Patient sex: M
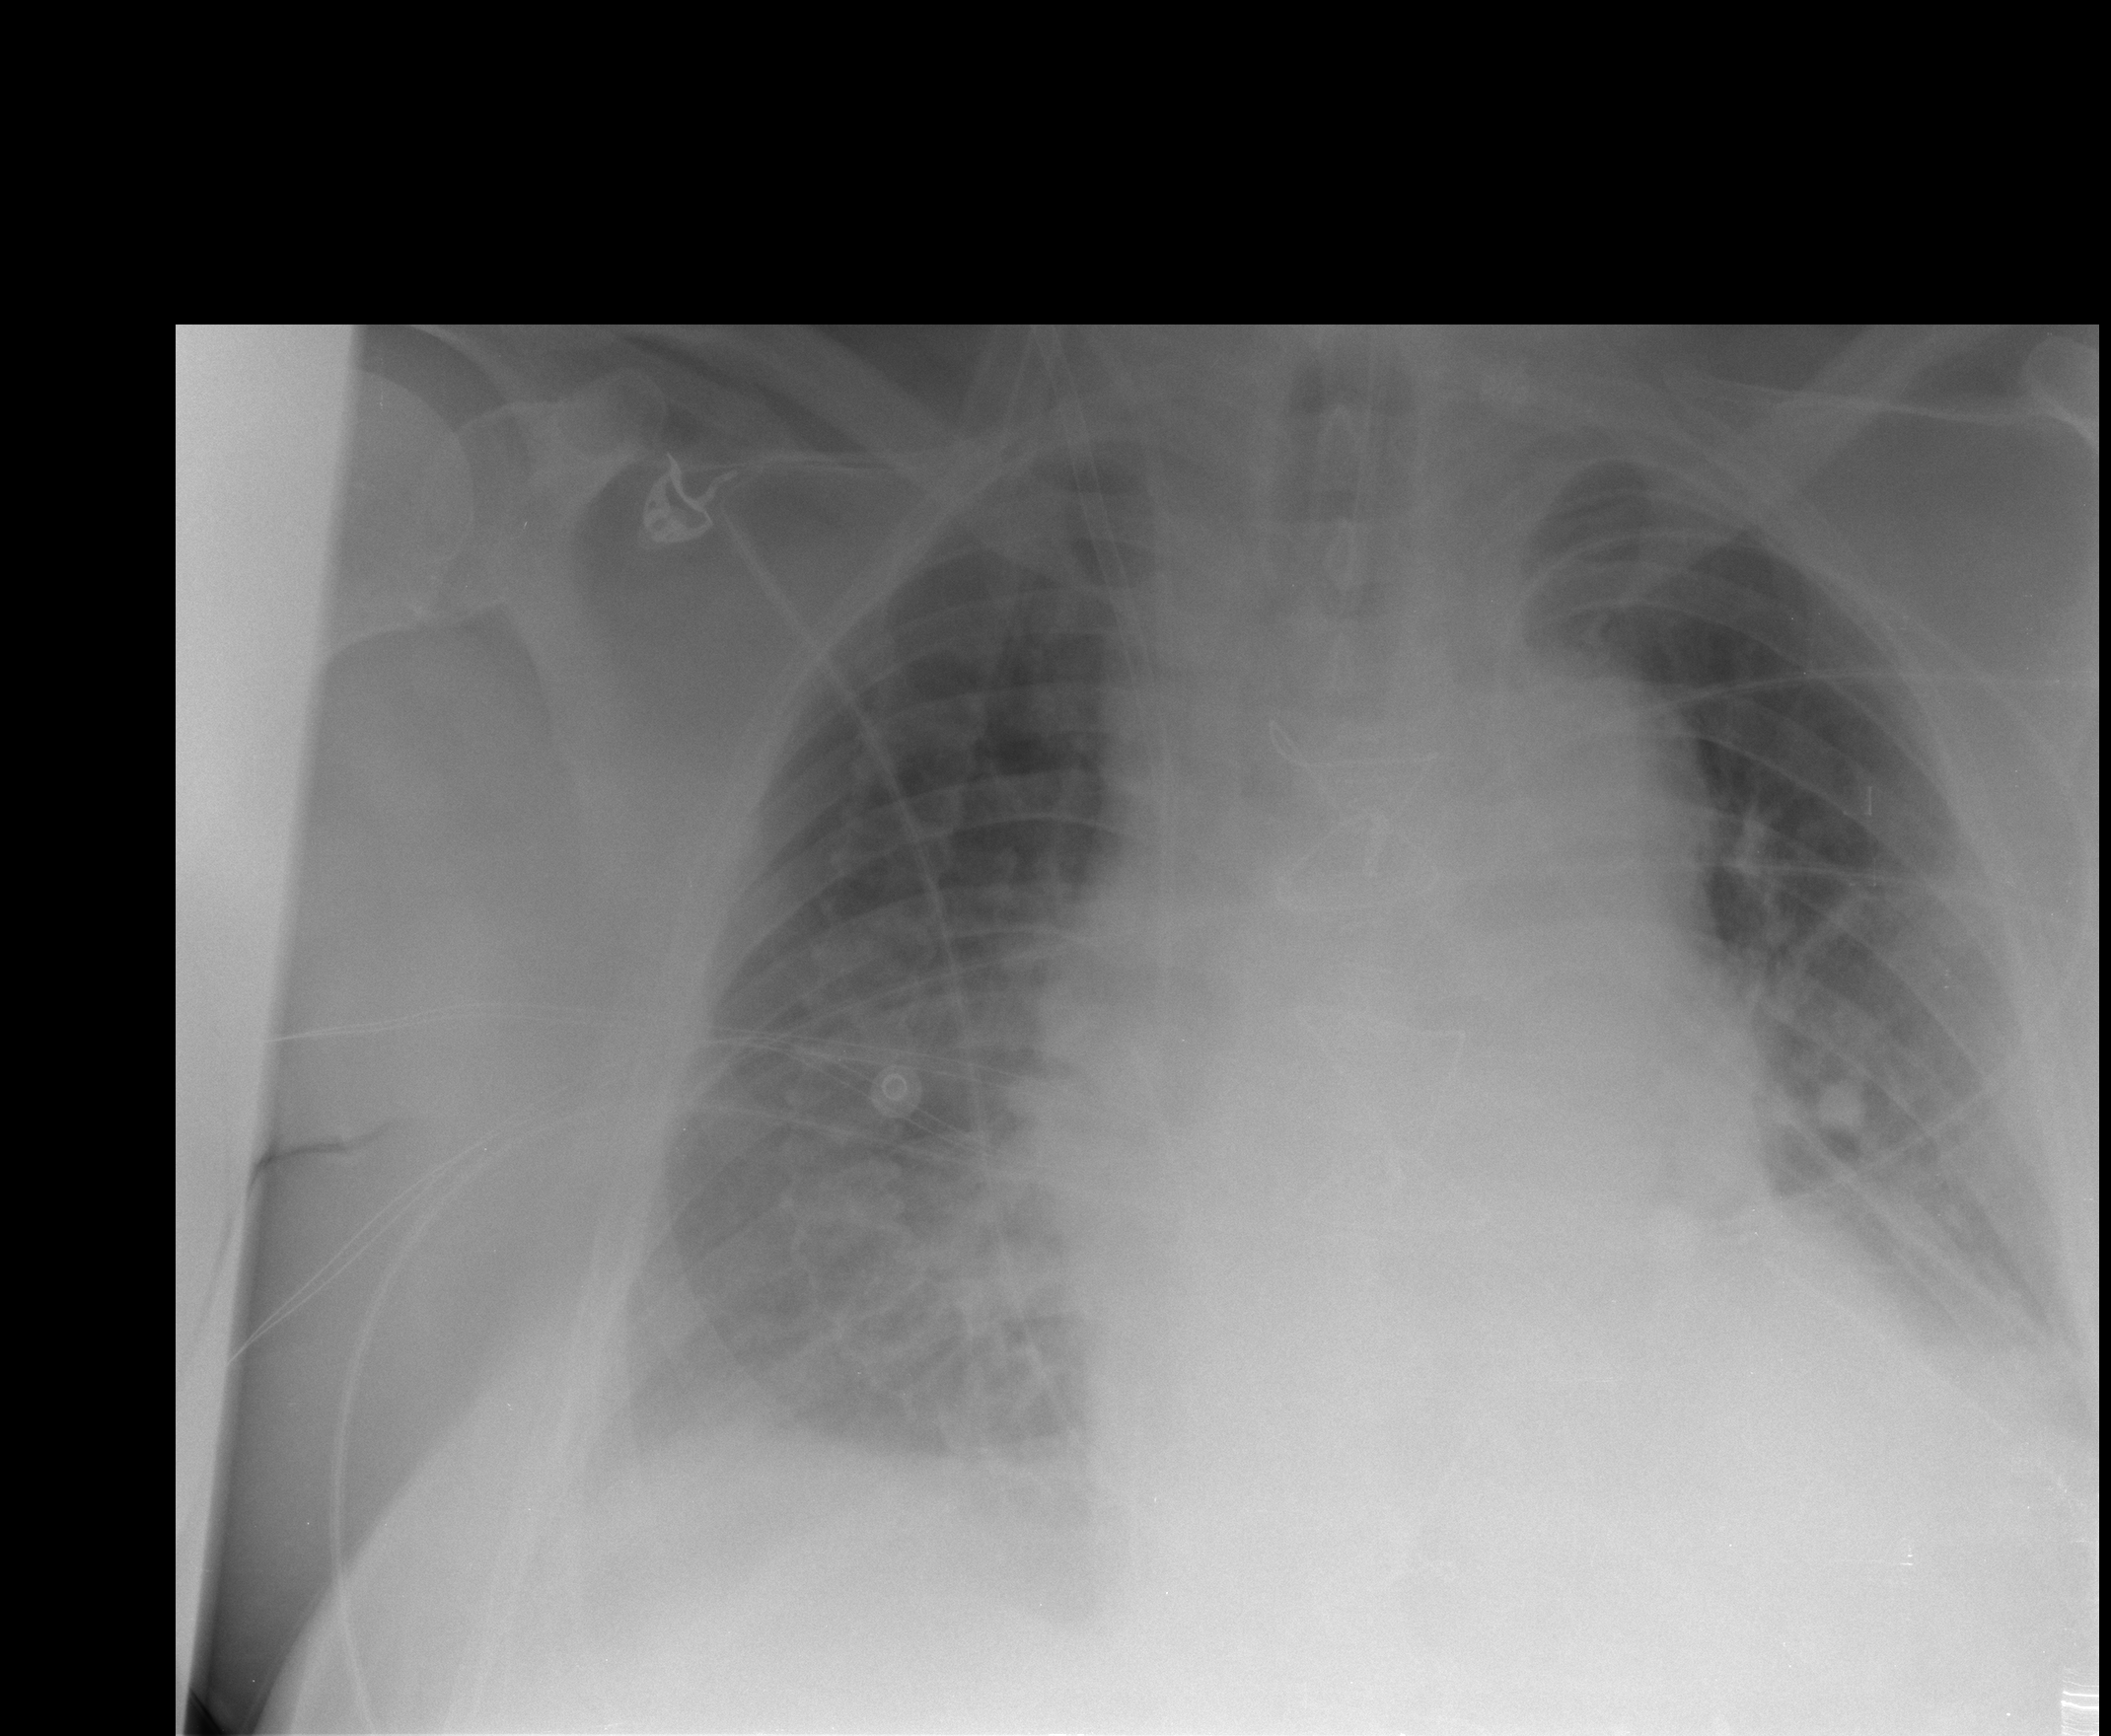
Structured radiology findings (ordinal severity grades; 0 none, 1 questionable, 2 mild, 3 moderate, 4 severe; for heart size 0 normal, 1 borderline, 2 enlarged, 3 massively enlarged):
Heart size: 2
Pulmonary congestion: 0
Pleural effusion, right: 2
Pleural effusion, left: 2
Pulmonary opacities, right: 0
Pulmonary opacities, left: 0
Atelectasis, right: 0
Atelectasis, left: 2